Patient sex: F
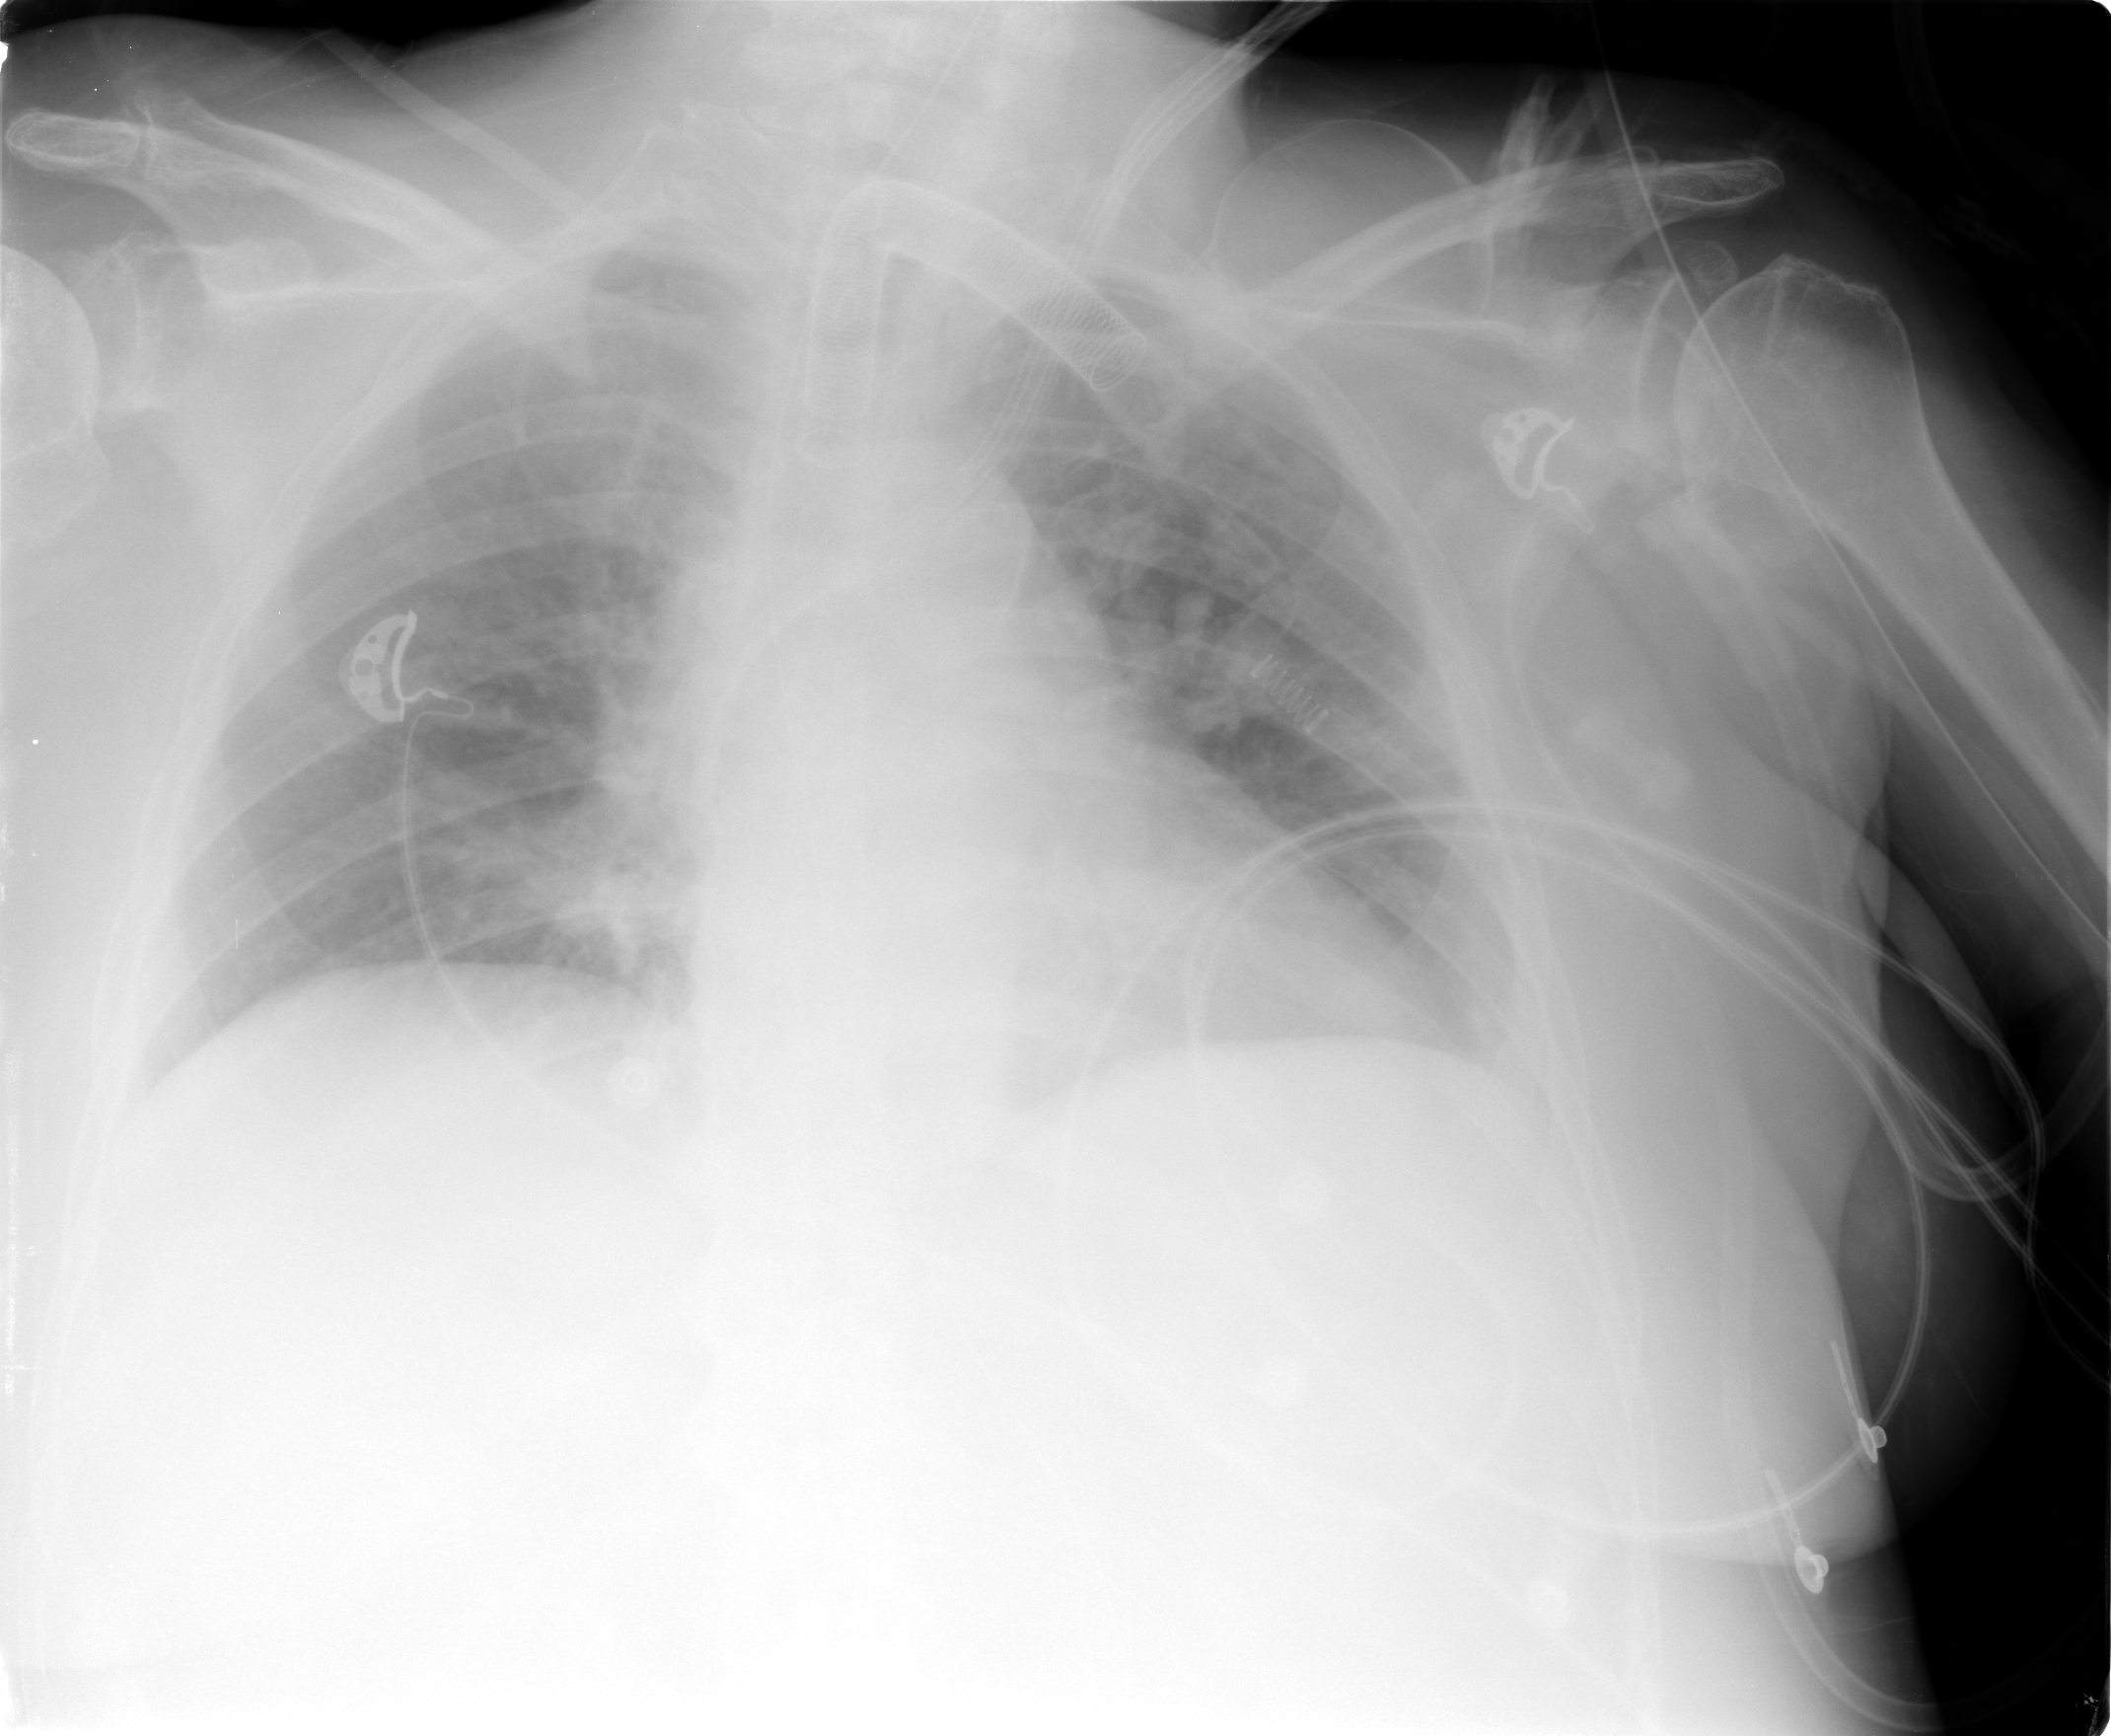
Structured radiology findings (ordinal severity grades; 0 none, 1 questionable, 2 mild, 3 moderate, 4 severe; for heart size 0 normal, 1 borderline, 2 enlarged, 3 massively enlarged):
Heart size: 1
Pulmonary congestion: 2
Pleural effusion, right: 0
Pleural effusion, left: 1
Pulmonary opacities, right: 0
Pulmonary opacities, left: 0
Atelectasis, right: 0
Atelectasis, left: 2